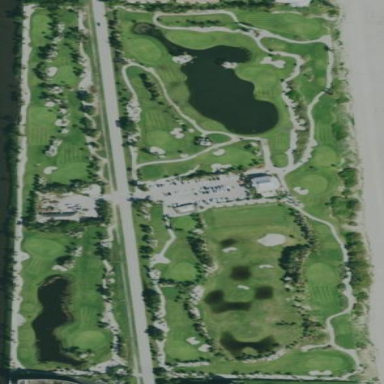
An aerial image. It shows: Golf course surrounded by greenery.